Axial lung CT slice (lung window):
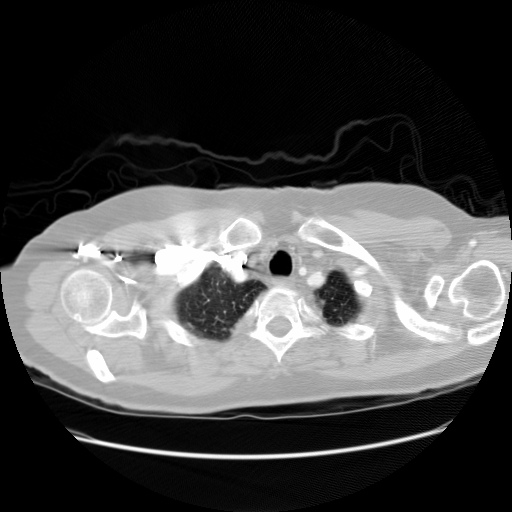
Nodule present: no